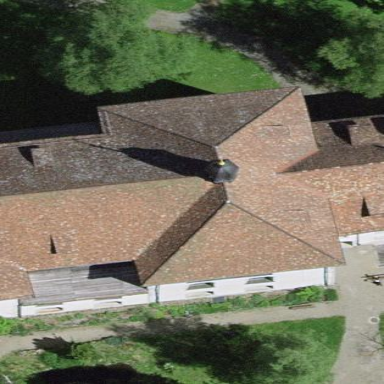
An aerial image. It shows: Building with roof tiles as the roofing material.